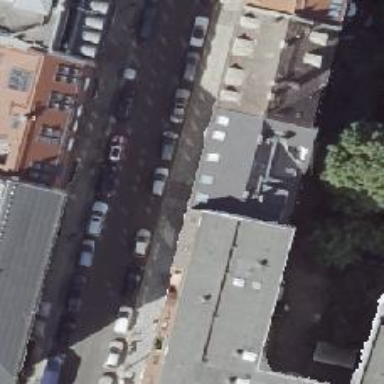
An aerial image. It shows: There is no parking sign in the parking lane.